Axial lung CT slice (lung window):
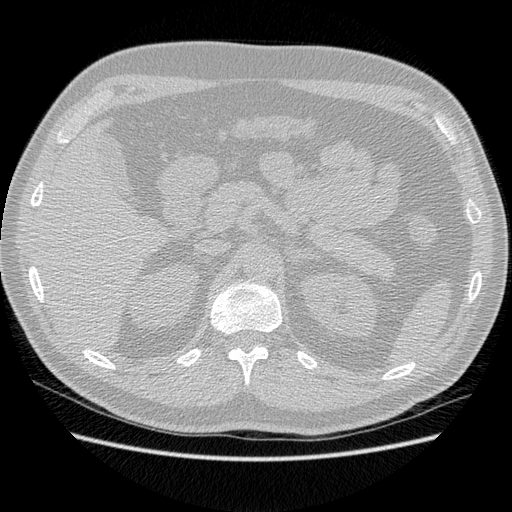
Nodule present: no